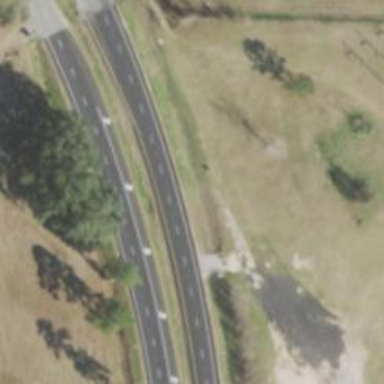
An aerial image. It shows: Asphalt dual carriageway at the trunk highway level.